Aerial crown-view tile of a tropical tree (Barro Colorado Island, Panama), acquired 20250217:
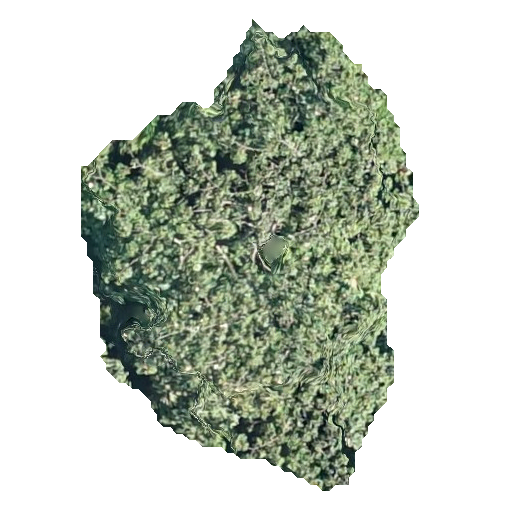
Species: Ochroma pyramidale
GBIF accepted scientific name: Ochroma pyramidale
Crown area: 158.156 m²